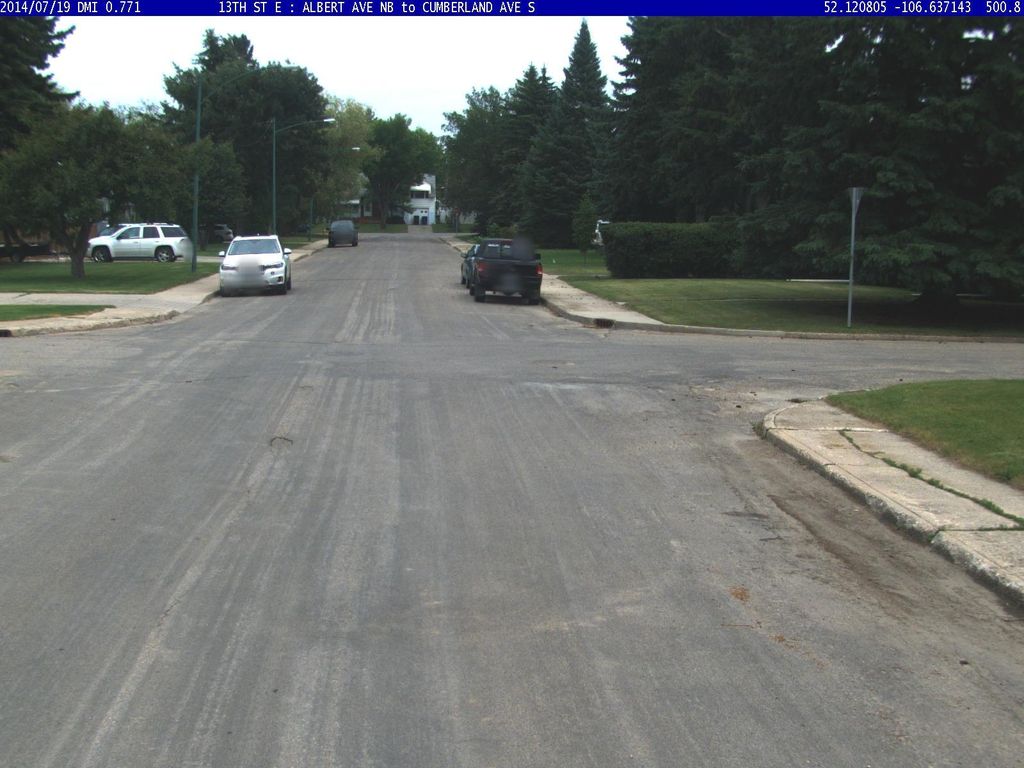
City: saskatoon